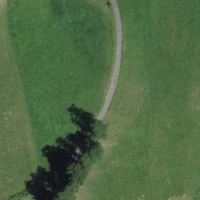
EUNIS habitat code: 24
Species observed at this site:
Filipendula ulmaria